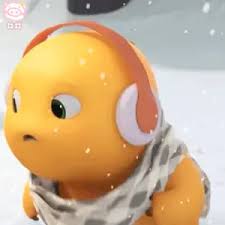
Label: nailong